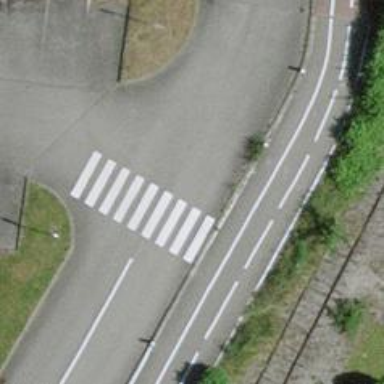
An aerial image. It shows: Zebra crossing for pedestrians.